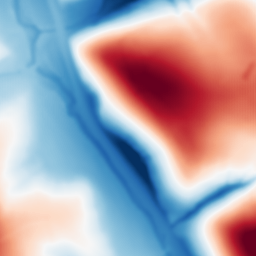
Category: multiscale
Decomposition family: dog_multiscale
Decomposition parameters: sigma_ratio: 2
n_scales: 5
base_sigma: 2
Upsampling method: fft_zeropad
Upsampling parameters: scale: 8
Upsampling scale: 8